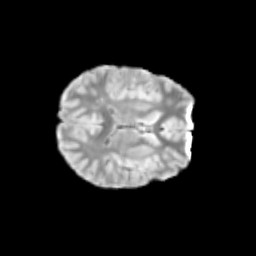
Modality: T2w
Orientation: axial
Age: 10
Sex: female
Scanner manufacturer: siemens
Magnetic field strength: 3 T
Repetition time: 3.8 s
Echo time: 0.07 s